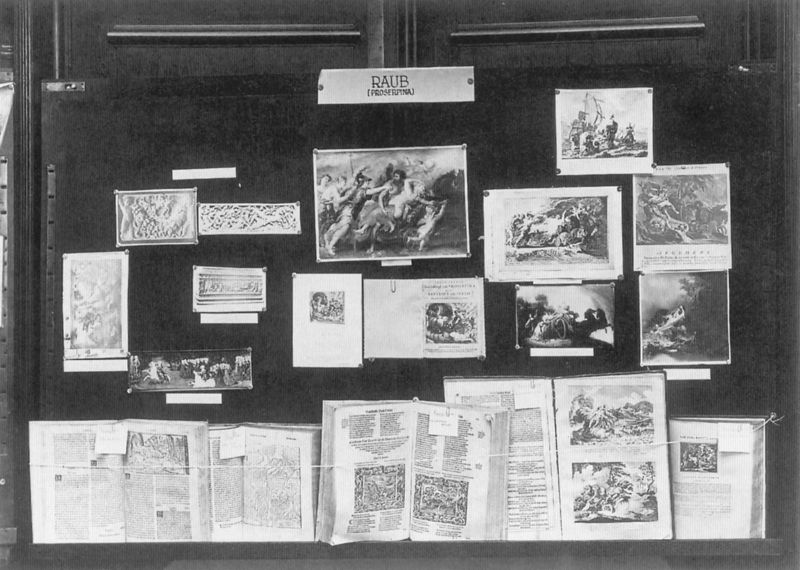
Titel: Tafel aus der Ovid- Ausstellung im Lesesaal
Künstler: Aby Warburg
Institution: London, The Warburg Institute Archive ©
Schlagwörter: weiß, schwarz, tür, wand, band, schnur, bilder, bücher, fotos, türe, tafel, collage, foto, unterschrift, buch, titel, raub, schwarzweiß, text, kunst, namen, ausstellung, seiten, jesus, skizzen, maria, szenen, christentum, beschreibung, legenden, beschreibungen, fotografien, bildbeschreibung, gummiband, völlerei, beschreobungen, böroklammer, viele blätter